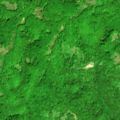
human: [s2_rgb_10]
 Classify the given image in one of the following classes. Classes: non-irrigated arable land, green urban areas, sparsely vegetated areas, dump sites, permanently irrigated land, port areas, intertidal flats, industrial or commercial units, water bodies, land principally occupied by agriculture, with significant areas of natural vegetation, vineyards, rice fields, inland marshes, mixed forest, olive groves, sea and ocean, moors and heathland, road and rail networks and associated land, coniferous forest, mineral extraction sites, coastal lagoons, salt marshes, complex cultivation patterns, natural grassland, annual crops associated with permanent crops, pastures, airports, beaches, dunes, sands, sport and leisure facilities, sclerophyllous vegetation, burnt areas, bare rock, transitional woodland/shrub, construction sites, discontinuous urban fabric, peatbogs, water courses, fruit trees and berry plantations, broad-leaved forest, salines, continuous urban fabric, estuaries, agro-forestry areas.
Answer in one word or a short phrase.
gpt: broad-leaved forest, transitional woodland/shrub